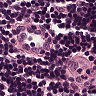
Metastatic tissue present: no